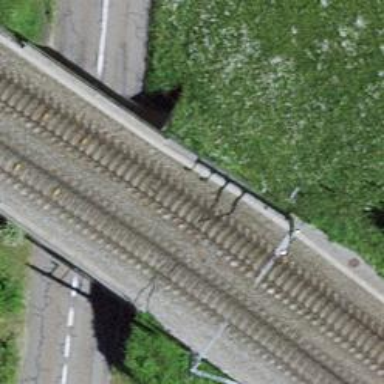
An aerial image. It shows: Bridge over railway with electrified contact lines.